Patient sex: M
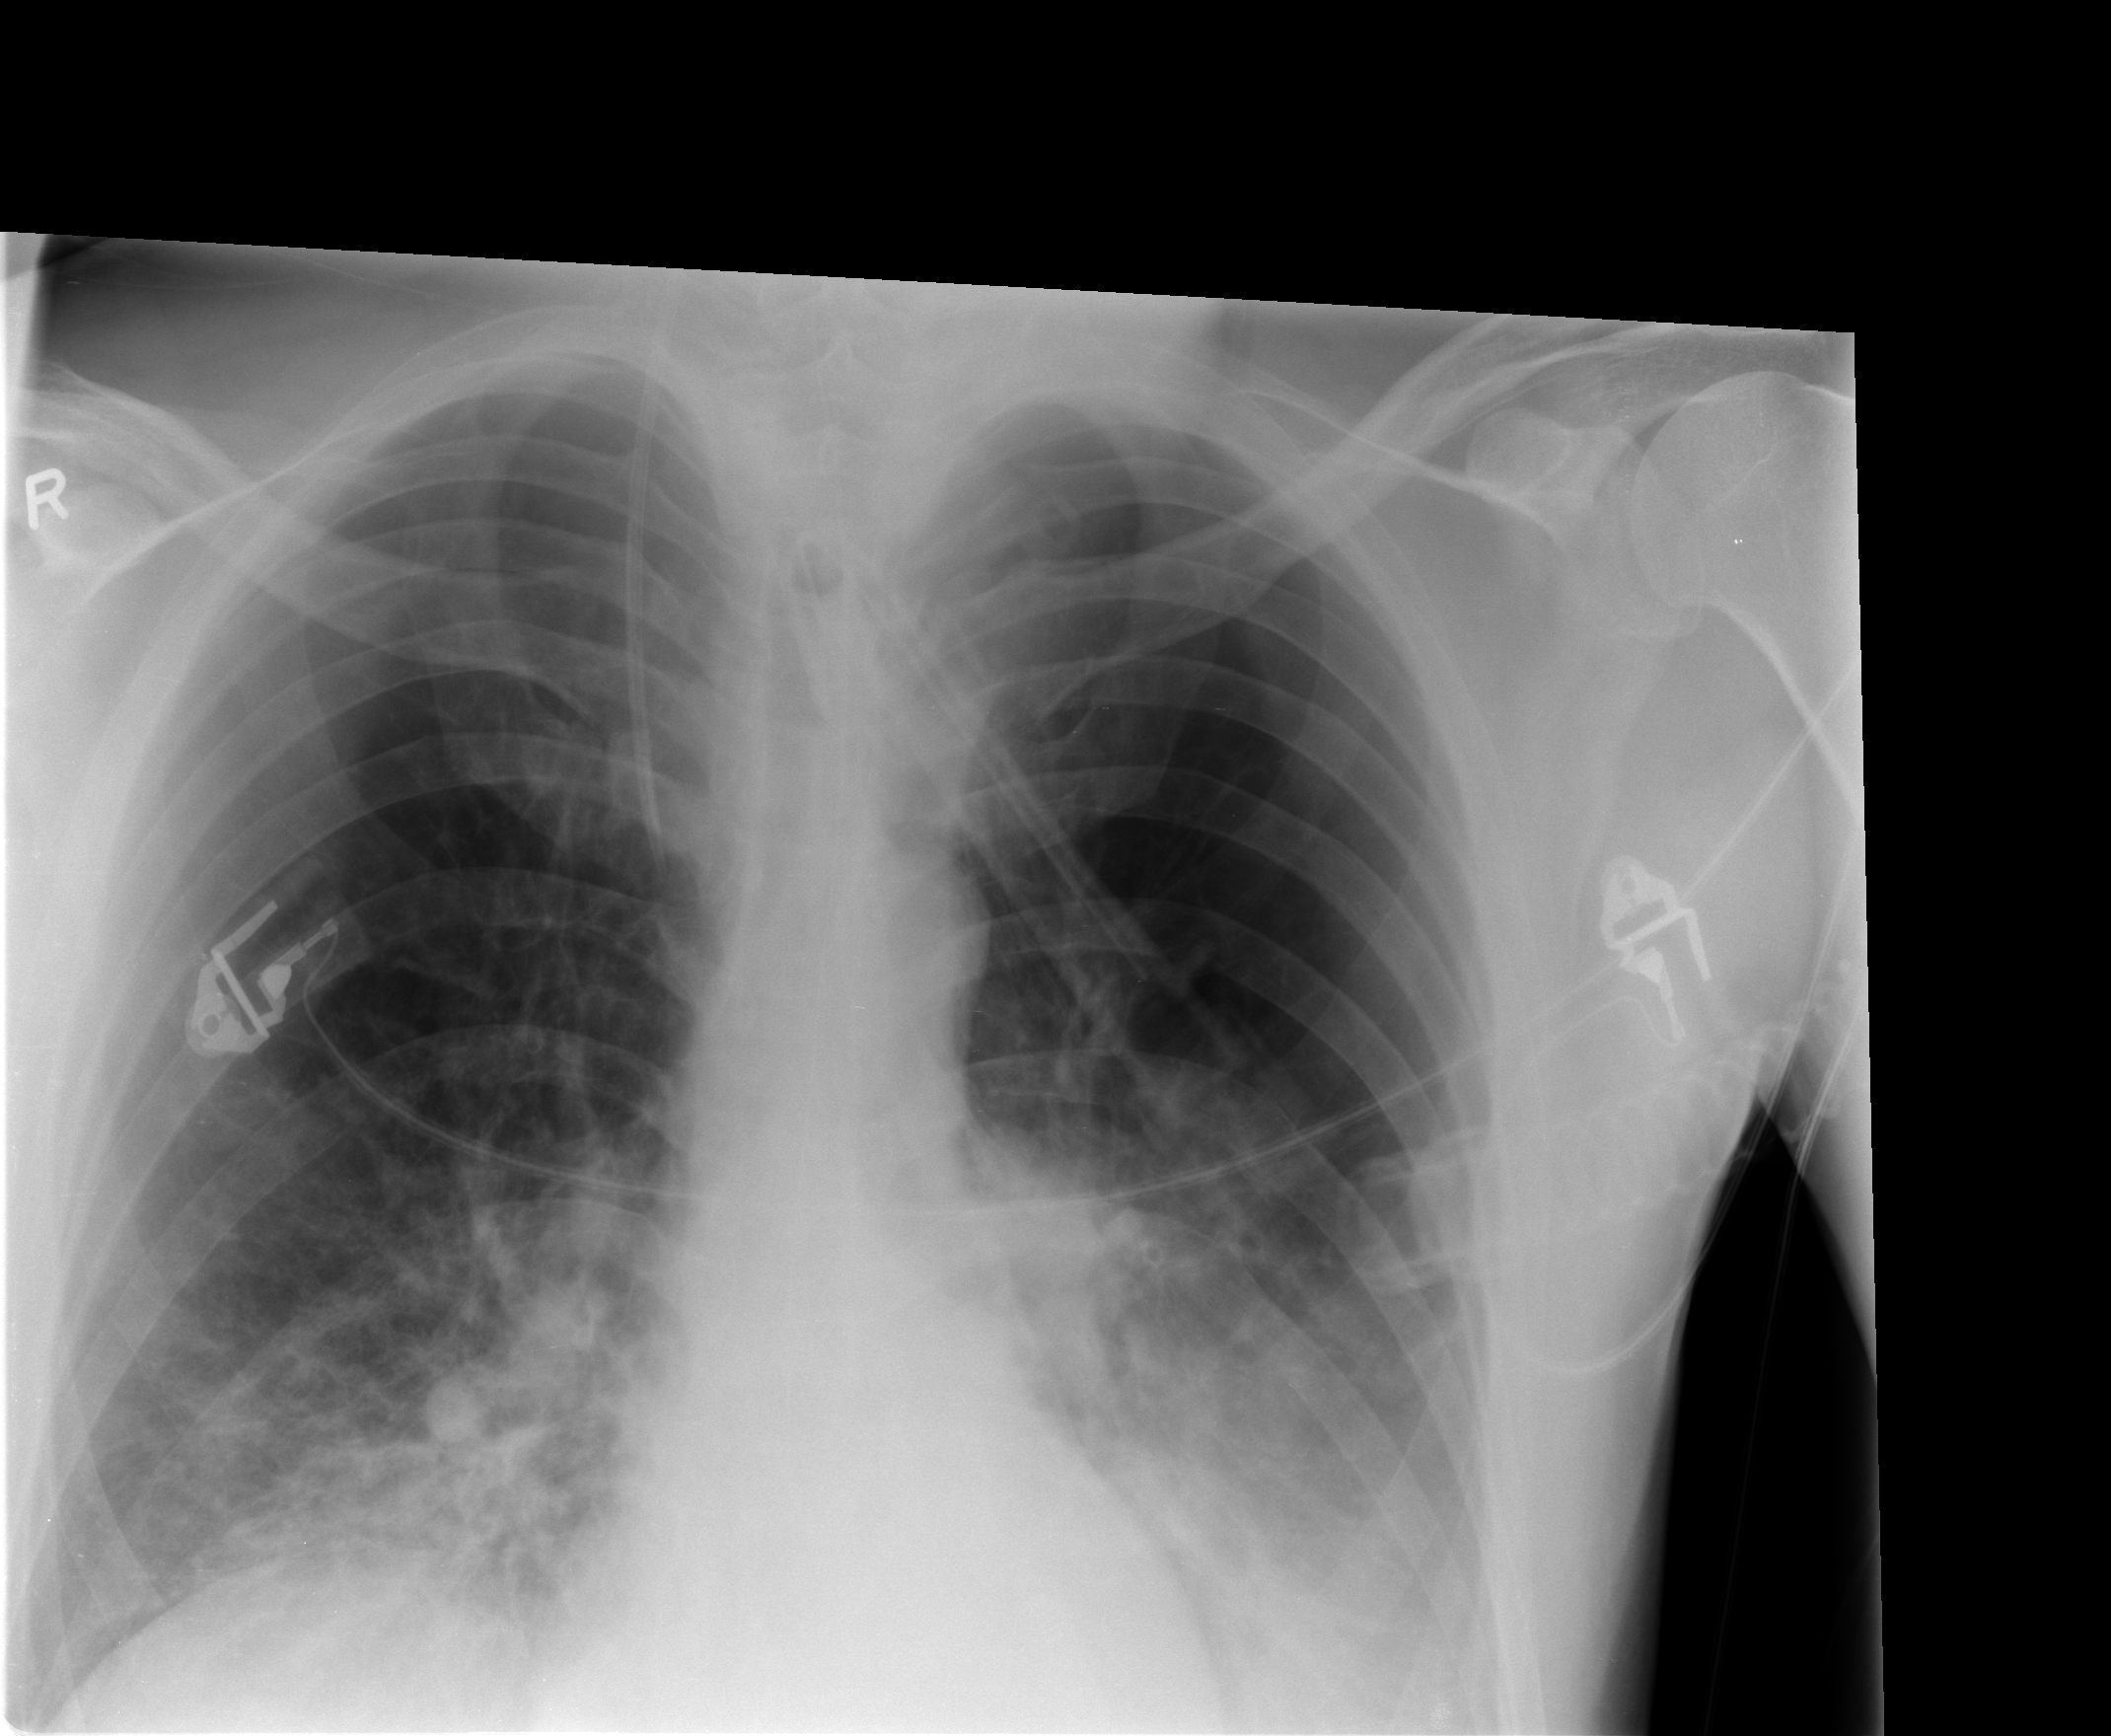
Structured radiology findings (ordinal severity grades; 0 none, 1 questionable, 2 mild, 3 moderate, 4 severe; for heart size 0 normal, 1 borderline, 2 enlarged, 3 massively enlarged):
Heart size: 0
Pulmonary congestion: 0
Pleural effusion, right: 1
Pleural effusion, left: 2
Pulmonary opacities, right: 2
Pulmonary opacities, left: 2
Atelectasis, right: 2
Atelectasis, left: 2